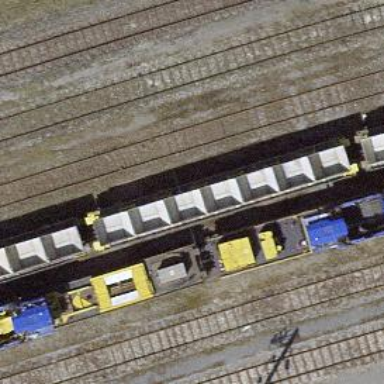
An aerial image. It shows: Rail yard with electrified contact lines for railway operations.